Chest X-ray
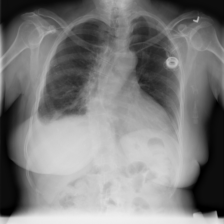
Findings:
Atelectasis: negative
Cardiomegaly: negative
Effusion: negative
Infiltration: negative
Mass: negative
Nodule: negative
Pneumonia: negative
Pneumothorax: positive
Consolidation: negative
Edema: negative
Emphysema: negative
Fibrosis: negative
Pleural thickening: negative
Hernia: negative